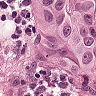
Metastatic tissue present: yes